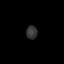
Tissue: lung
Cell type: Epithelial cells
Senescence score: 0.2261
Nuclear area (px): 148
Mean DAPI intensity: 52.189